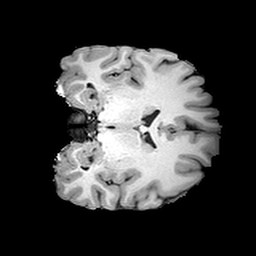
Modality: T1w
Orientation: coronal
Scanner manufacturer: siemens
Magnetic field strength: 3 T
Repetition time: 2 s
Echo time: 0.0024 s